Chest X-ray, PA view. Patient: 20 years old, sex M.
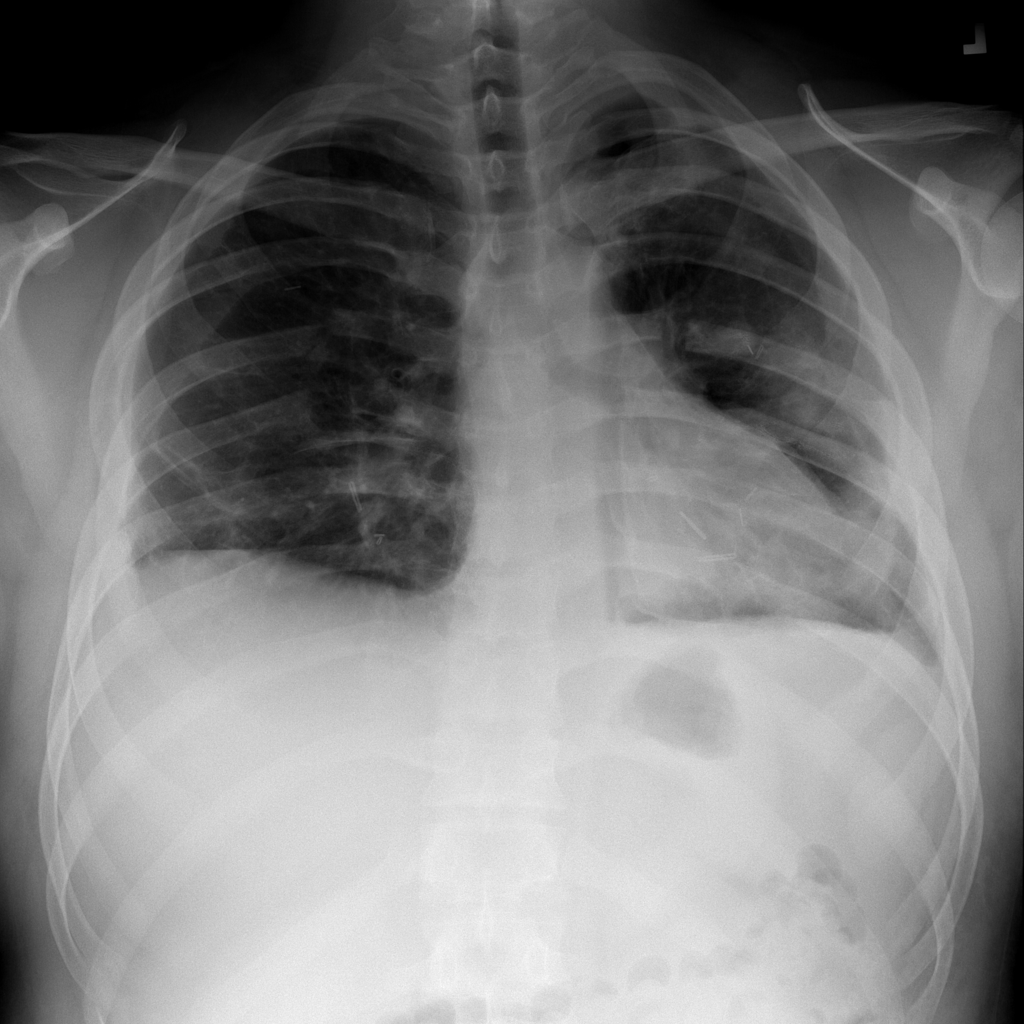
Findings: Pneumothorax